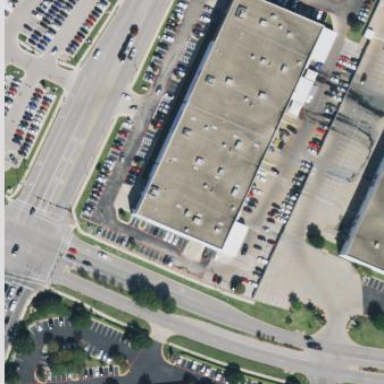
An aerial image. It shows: Building housing car repair shop.